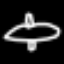
Label: airplane